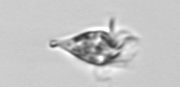
Label: Paratontonia_gracillima